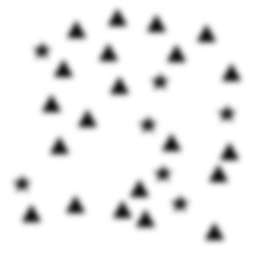
Squares: 0
Triangles: 21
Stars: 7
Total shapes: 28